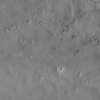
Label: not_dusty